Question:
I have that button in my mobile website; the problem is, that I need to add a method that when the user clicks or taps outside the menu the menu closes.
Can someone direct me please?
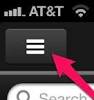
Answer: <URL>
You'll need to check if the clicked portion is neither the Menu nor its child element.
If your menu contains child element then this check is required otherwise clicking on sub elements will also hide the menu.
'''
$(document).mouseup(function(e){
var menu = $('selector');
if (!menu.is(e.target) // The target of the click isn't the container.
&& menu.has(e.target).length === 0) // Nor a child element of the container
{
menu.hide();
}
});
'''